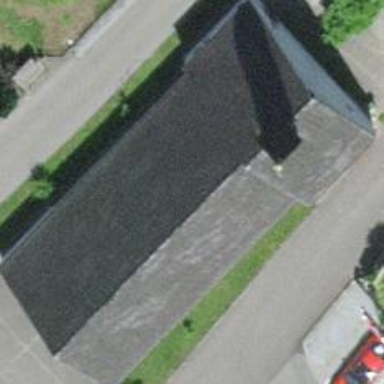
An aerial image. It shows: Beautiful church building.